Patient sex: M
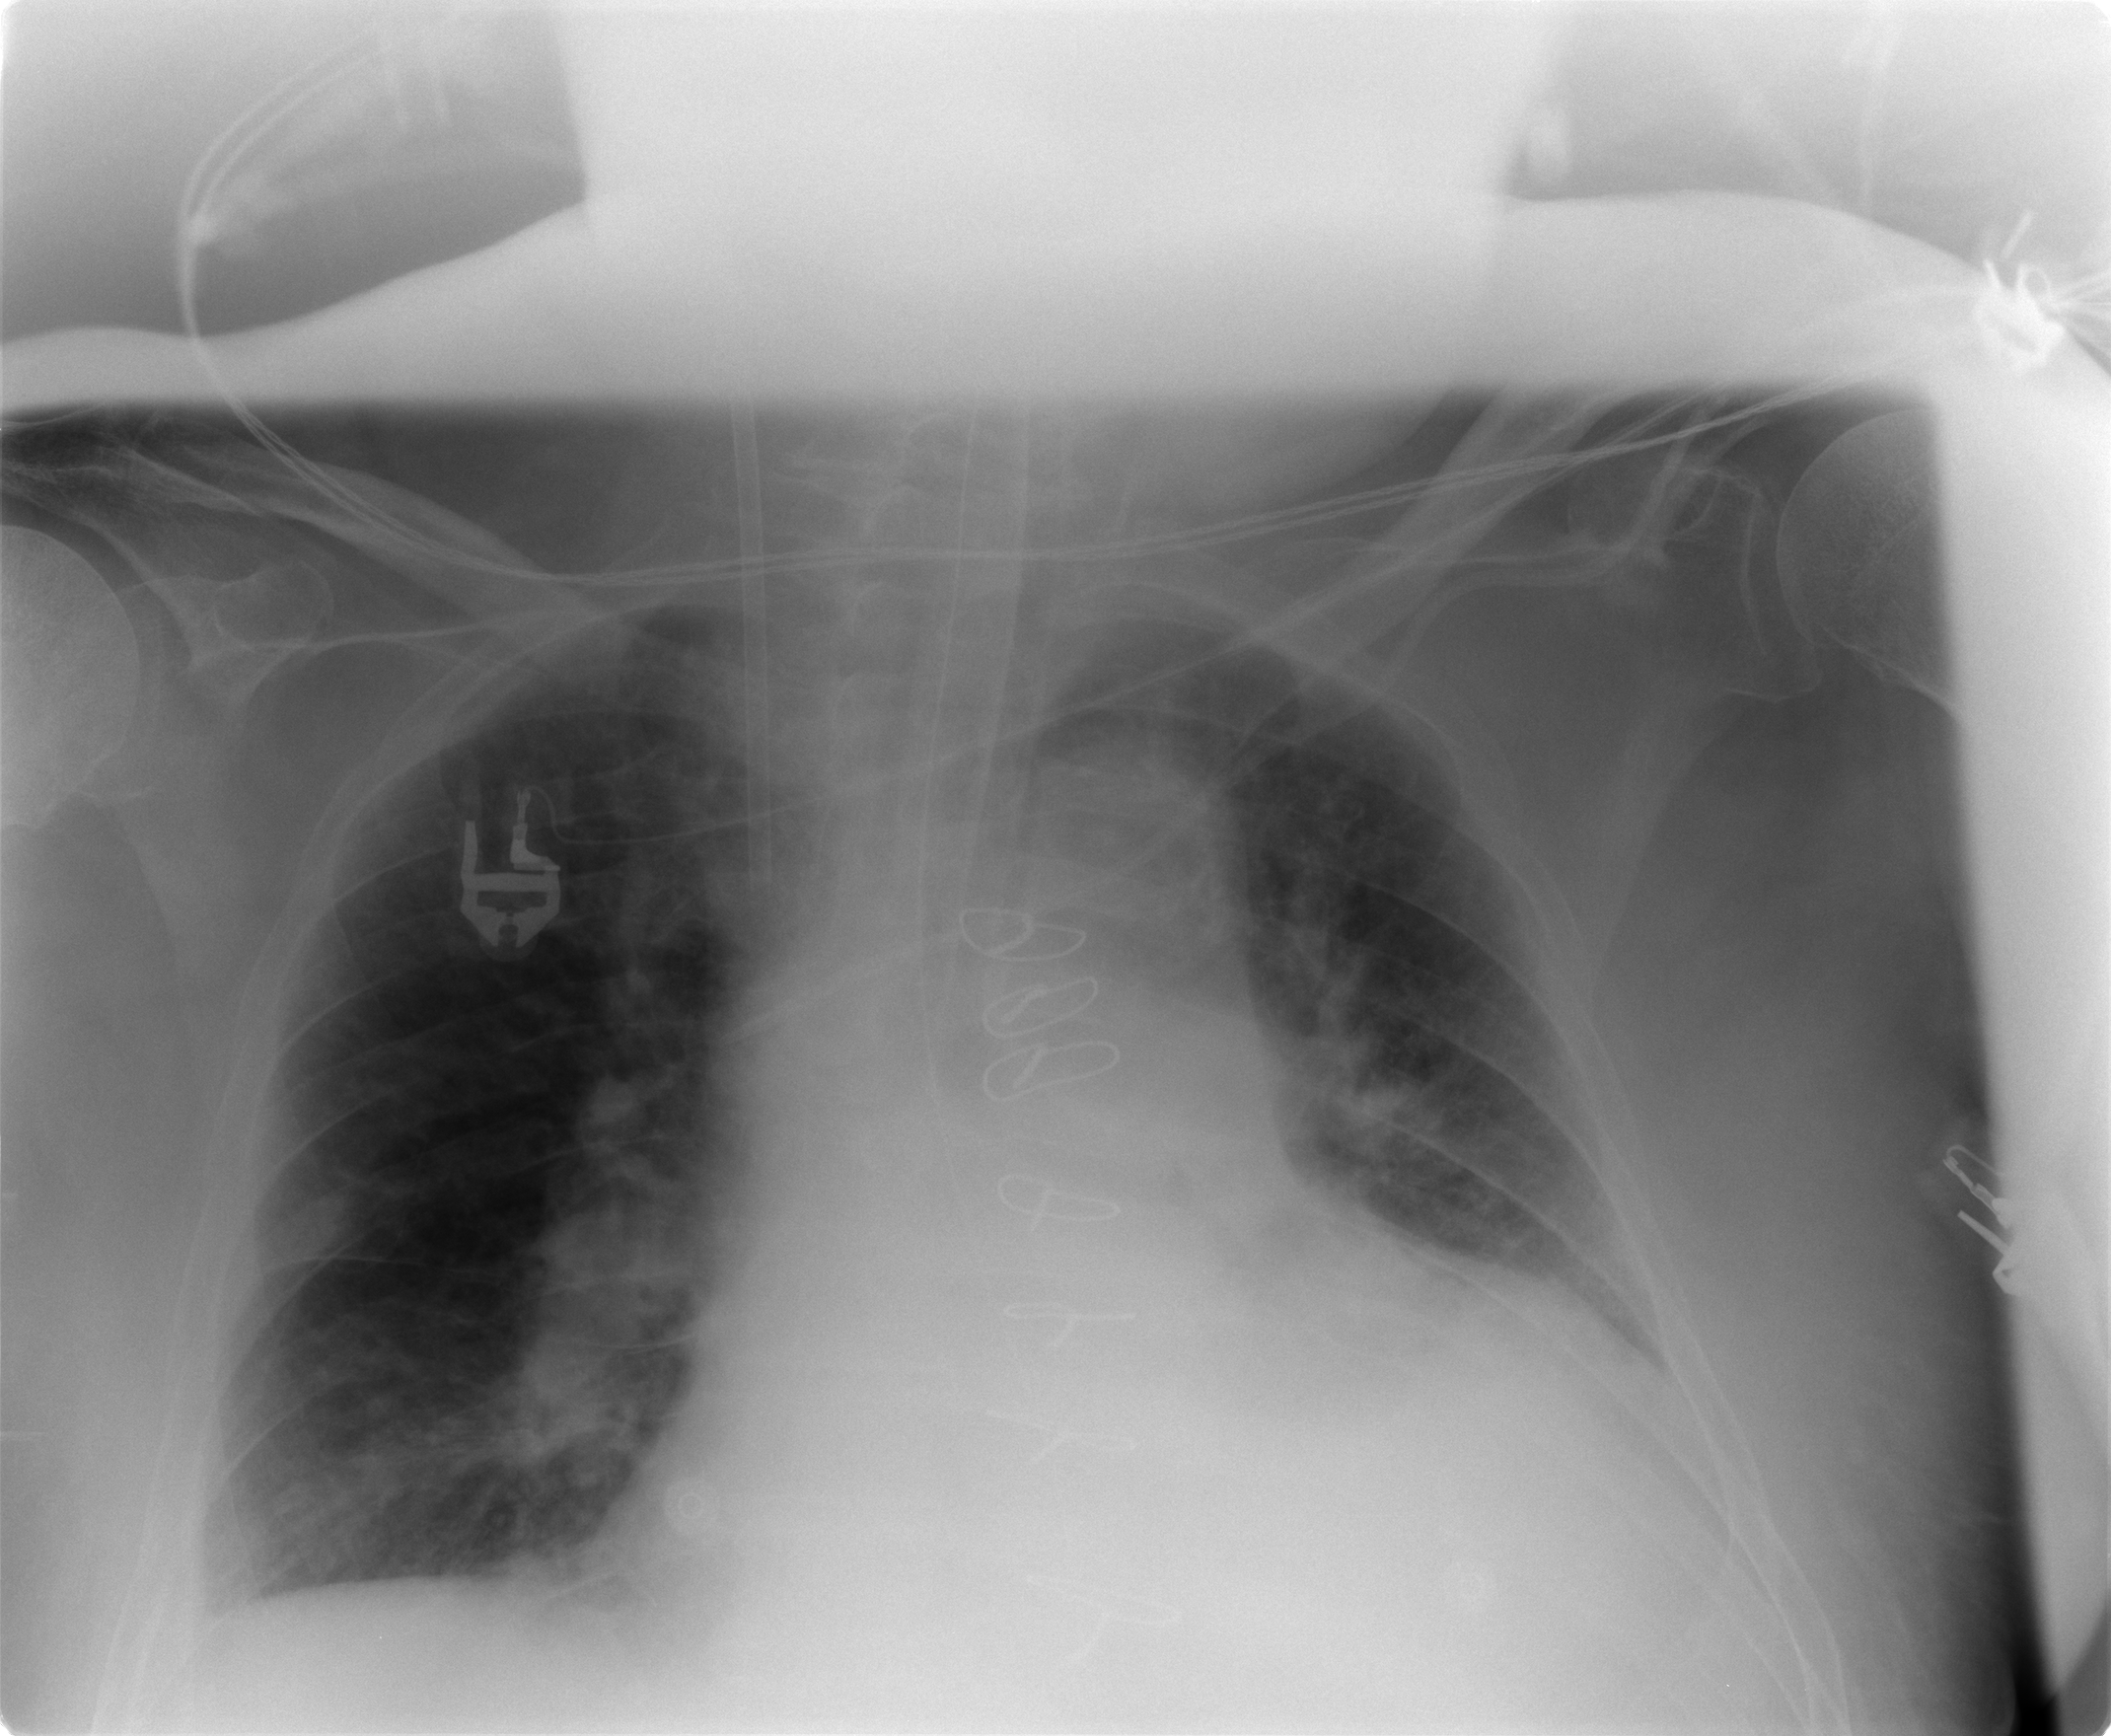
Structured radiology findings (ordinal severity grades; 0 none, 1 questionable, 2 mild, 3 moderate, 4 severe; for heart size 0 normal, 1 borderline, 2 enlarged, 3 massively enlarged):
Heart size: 3
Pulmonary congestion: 2
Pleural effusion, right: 0
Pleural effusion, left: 0
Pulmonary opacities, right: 0
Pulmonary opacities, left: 0
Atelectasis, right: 2
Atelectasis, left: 1